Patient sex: F
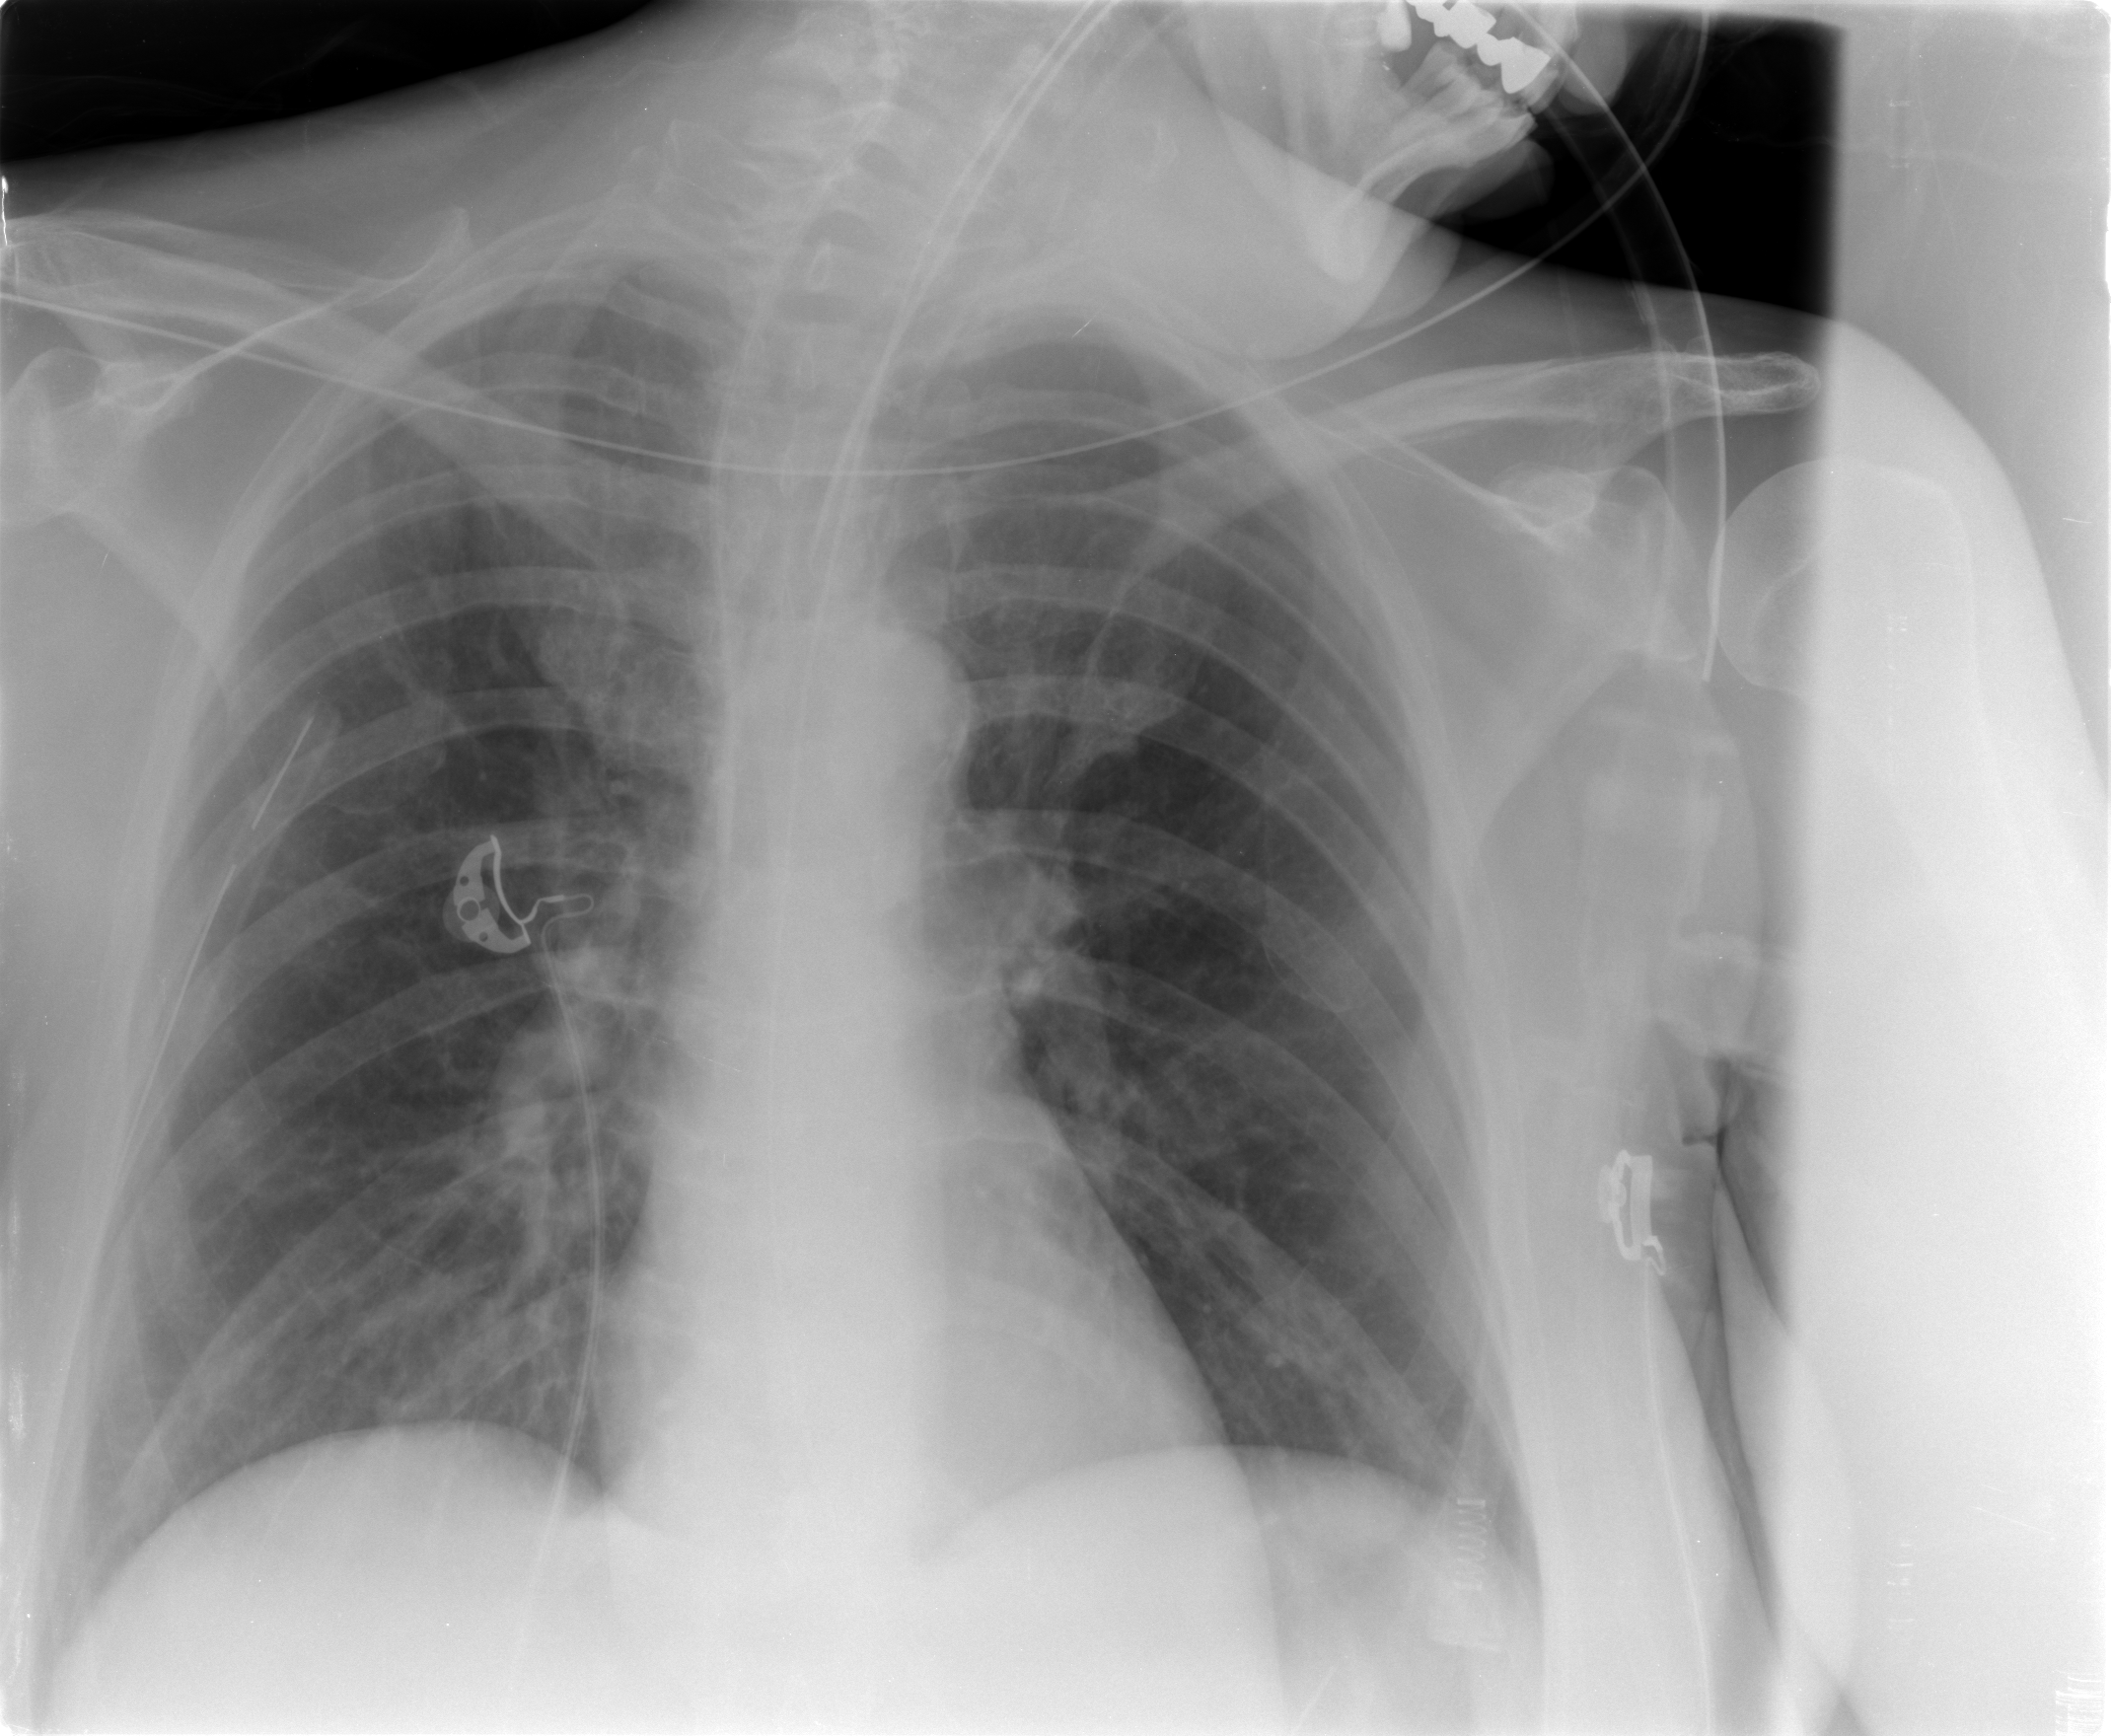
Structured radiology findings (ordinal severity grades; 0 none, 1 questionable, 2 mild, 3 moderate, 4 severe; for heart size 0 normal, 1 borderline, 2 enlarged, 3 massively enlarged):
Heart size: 0
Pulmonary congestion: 2
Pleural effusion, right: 1
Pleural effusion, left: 1
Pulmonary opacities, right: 2
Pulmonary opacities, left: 1
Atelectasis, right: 2
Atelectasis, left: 2